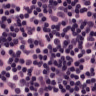
Metastatic tissue present: no